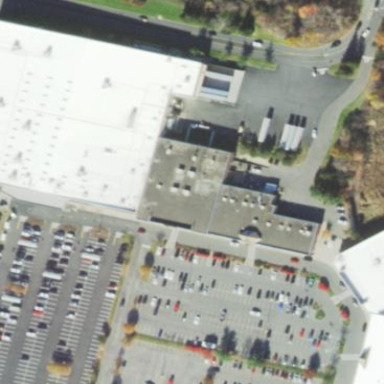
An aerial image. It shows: Building.